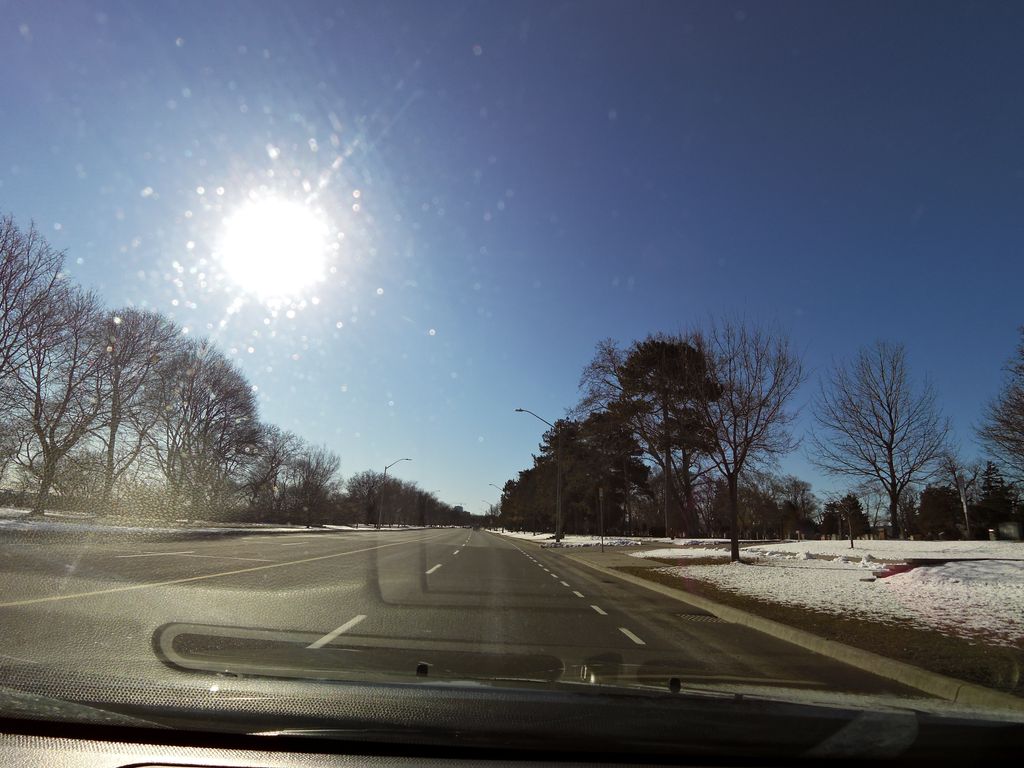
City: hamilton